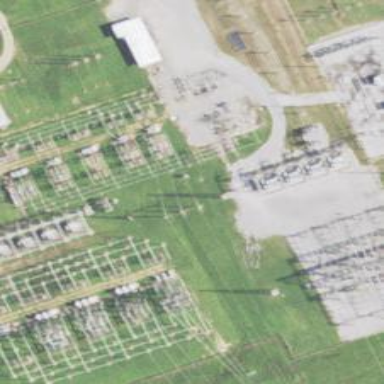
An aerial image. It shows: Switch used for power control.